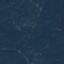
Land use / land cover: Forest